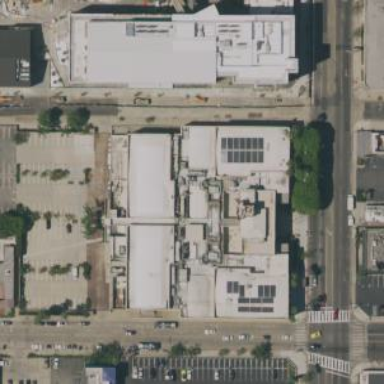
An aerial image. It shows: Archive facility.